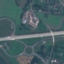
Land use / land cover class: Highway